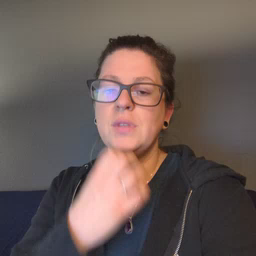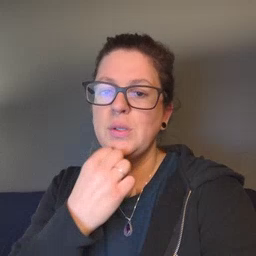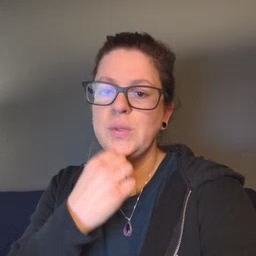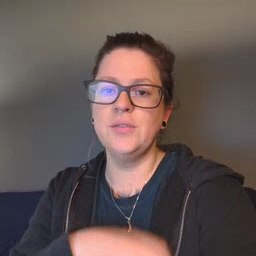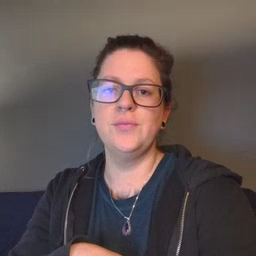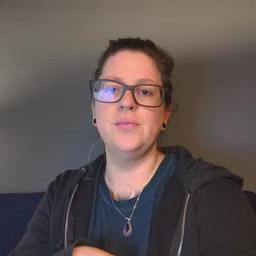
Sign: underwear